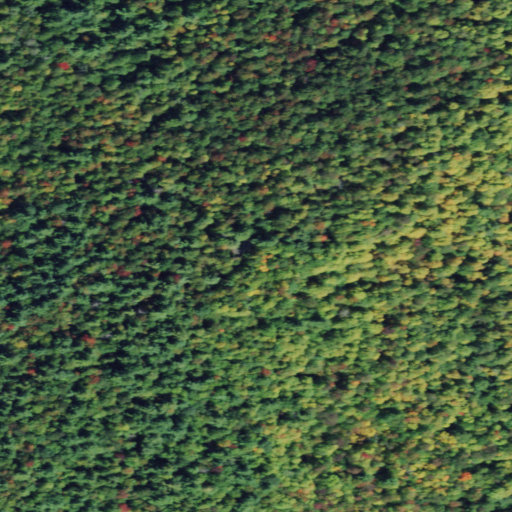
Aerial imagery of mountain in New York named Backus Hill containing deciduous forest, mixed forest, and evergreen forest